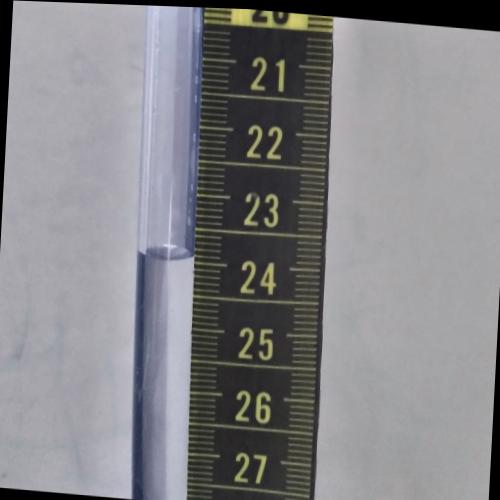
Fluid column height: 23.9 cm